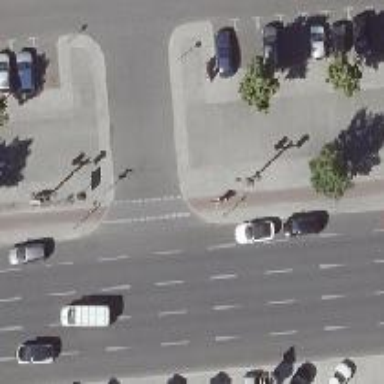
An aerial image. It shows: Unmarked road crossing.